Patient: sex F, age 57
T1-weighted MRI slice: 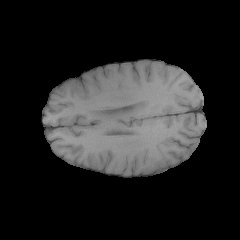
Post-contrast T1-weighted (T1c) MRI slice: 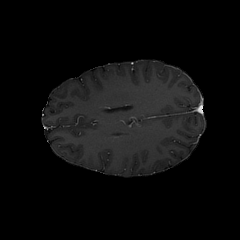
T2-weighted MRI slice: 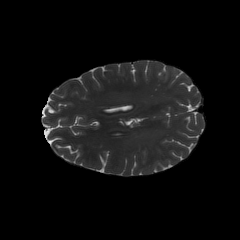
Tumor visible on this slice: no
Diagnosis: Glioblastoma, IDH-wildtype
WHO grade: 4